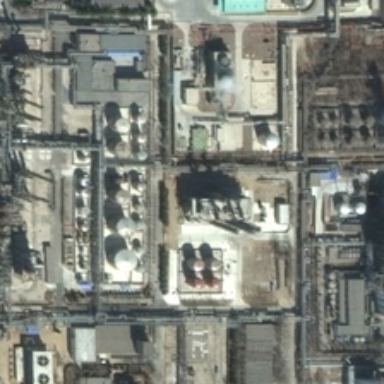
A storage tank with many white or gray domes on land .